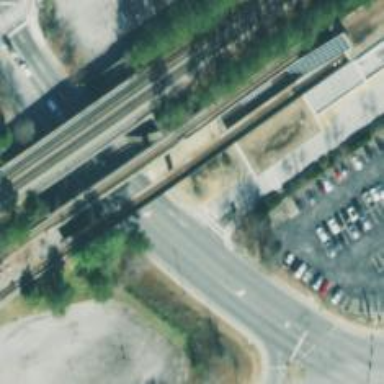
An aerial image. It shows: Bridge with electrified rail.